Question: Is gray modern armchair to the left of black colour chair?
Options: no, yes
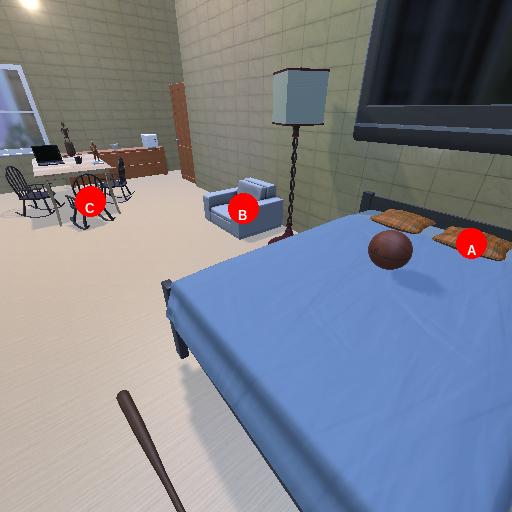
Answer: no